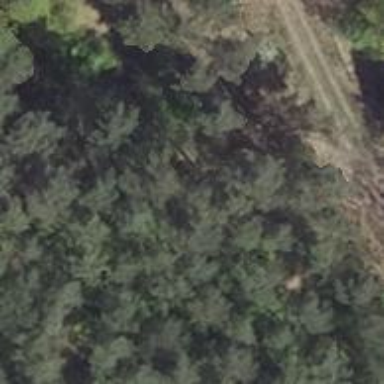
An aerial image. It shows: Grassy track road with grade 4 track type.